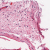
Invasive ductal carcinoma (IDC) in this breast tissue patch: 0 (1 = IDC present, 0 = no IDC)